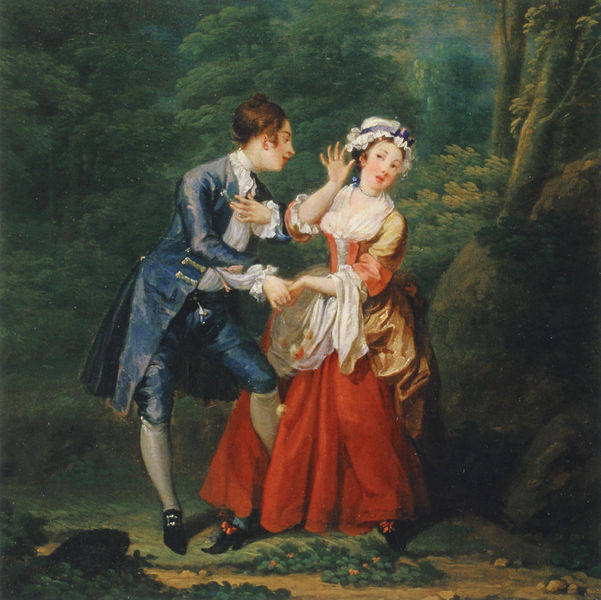
Titel: Before
Künstler: William Hogarth
Institution: Cambridge, Fitzwilliam Museum
Schlagwörter: baum, blau, hand, mann, finger, frau, kleid, weiss, park, rot, ball, haube, arm, band, barock, herr, baumstamm, natur, stamm, adel, paar, locken, rokoko, wald, garten, apfel, schürze, magd, liebe, weis, werbung, romantik, schick, schnalle, pärchen, spaziergang, lichtung, furcht, schuh, festlich, wohlhabend, antrag, abwehr, bedrängt, anspielung, amoureus, mann bedrängt frau